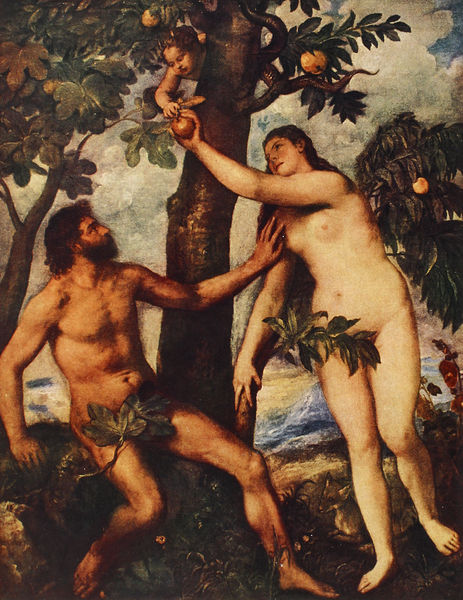
Titel: Adam und Eva
Künstler: Tizian
Institution: Madrid, Museo del Prado
Schlagwörter: akt, baum, berg, blau, blätter, gemälde, haut, himmel, kopf, mann, nackt, weiß, wolken, gelb, grün, braun, frau, obst, tier, beige, malerei, bart, bibel, blass, kind, wald, engel, frucht, putto, apfel, zwei, adam, eva, paradies, erkenntnis, wei0, schlange, tizian, gedeckt, verführung, sündenfall, apfelbaum, sünde, reptil, feige, feigenblatt, paradis, sexuell, woöken, paradys, erkenntniss